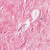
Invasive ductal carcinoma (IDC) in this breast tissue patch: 0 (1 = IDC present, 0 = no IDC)